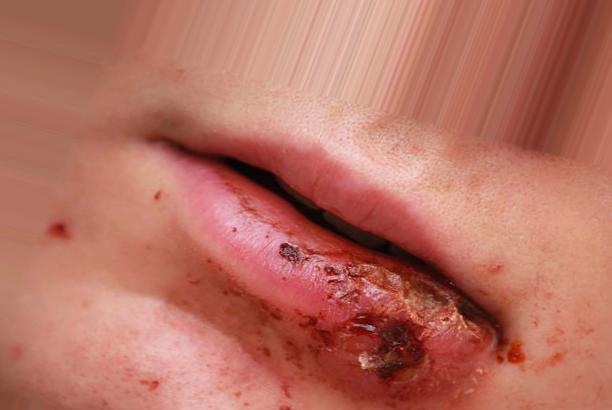
Condition: Mouth Ulcer